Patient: sex M, age 79
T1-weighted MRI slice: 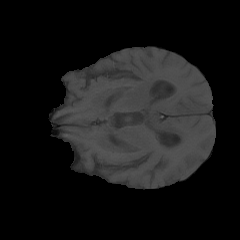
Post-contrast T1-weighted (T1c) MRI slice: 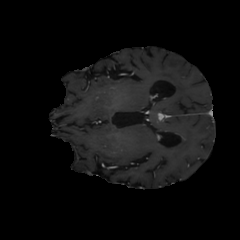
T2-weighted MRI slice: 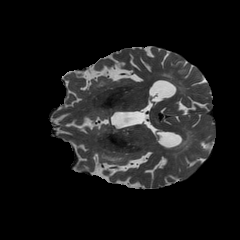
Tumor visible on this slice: no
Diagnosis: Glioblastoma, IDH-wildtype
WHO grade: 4